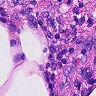
Metastatic tissue present: no